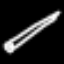
Label: pencil